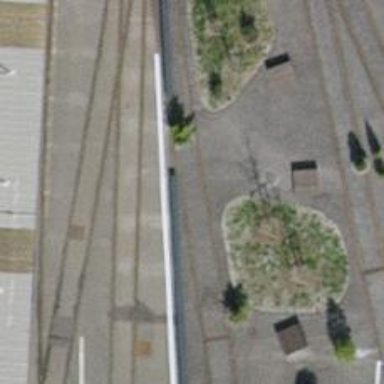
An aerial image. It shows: Single-track spur railway line.